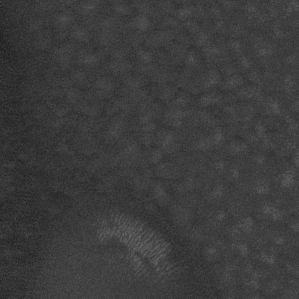
Label: frost